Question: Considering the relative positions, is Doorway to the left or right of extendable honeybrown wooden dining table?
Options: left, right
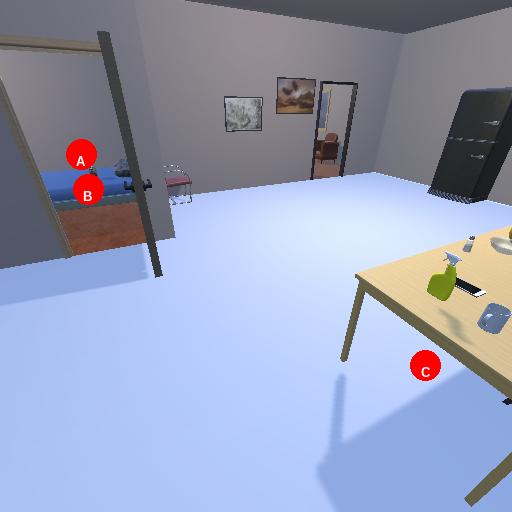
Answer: left